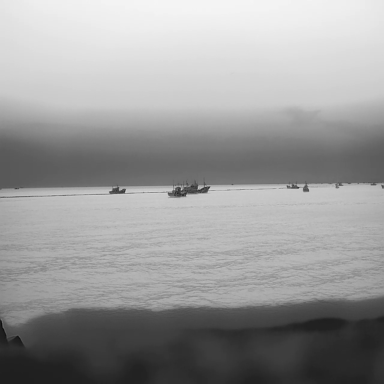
There are 12 objects shown in the infrared image, including 11 bulk_carriers, and a sailboat.